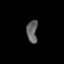
Tissue: lung
Cell type: Endothelial cells
Senescence score: 0.604
Nuclear area (px): 238
Mean DAPI intensity: 98.992